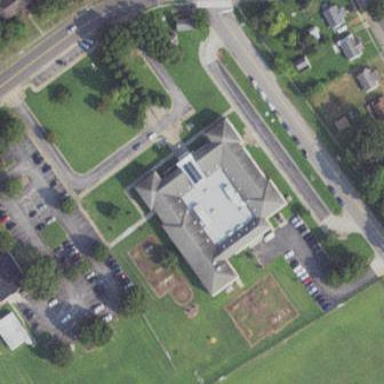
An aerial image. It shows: School.